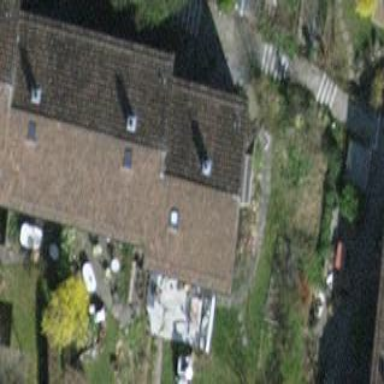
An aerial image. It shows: Semidetached house with gabled roof.